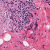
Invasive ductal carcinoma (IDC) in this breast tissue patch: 1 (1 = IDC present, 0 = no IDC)